Interaction volume radius: 5 \u00c5
Interaction volume height: 10 \u00c5
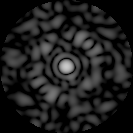
Disorder parameter: 0.884